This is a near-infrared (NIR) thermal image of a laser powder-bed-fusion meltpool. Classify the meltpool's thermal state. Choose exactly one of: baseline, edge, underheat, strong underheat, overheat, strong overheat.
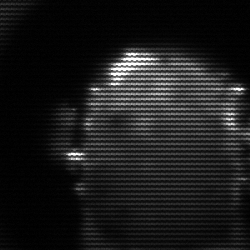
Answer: baseline